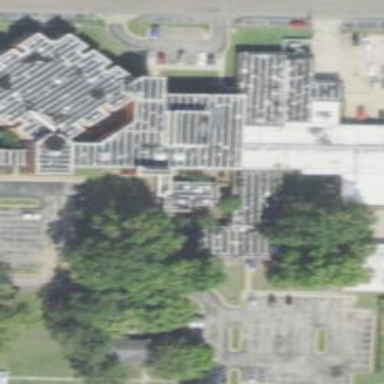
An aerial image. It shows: Healthcare facility identified as hospital.